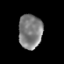
Tissue: prostate
Cell type: T cells
Senescence score: 0.3292
Nuclear area (px): 795
Mean DAPI intensity: 127.525